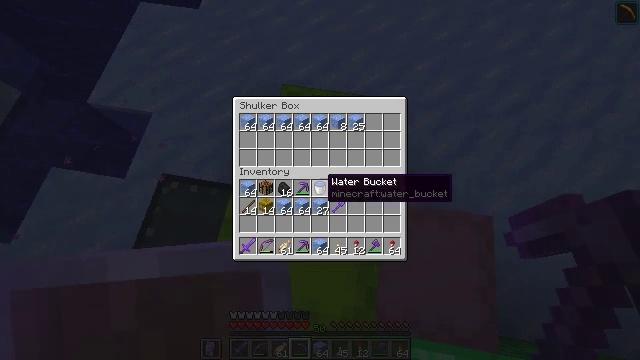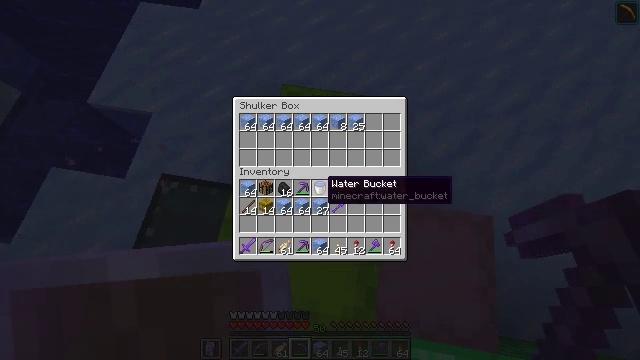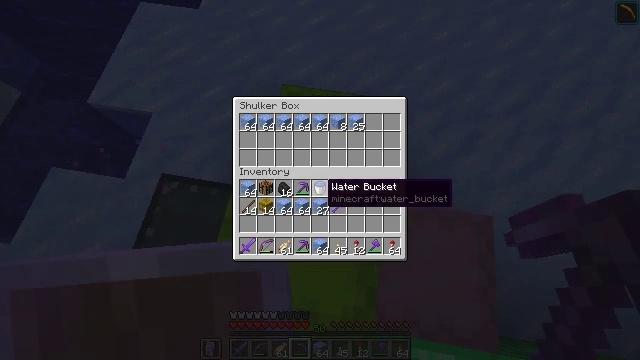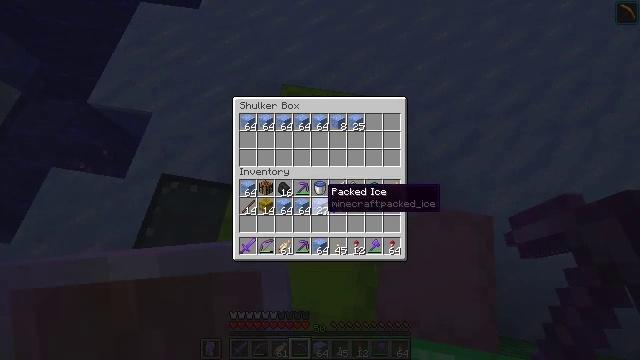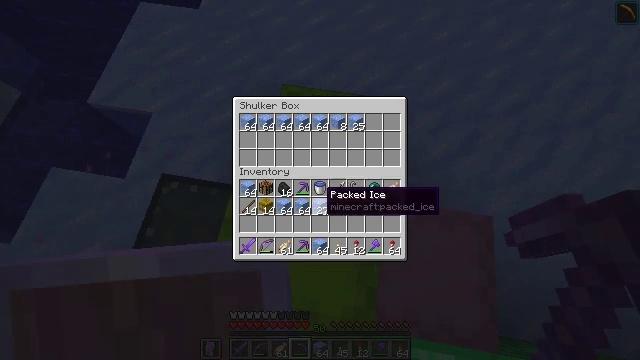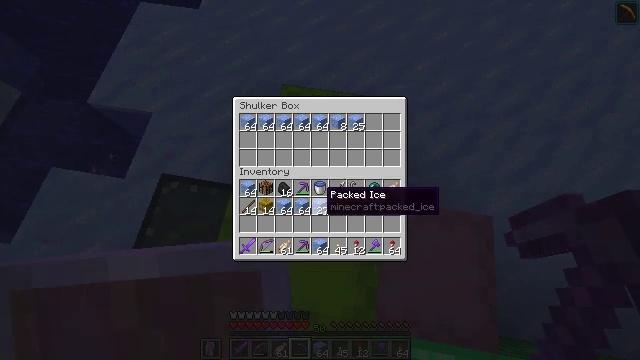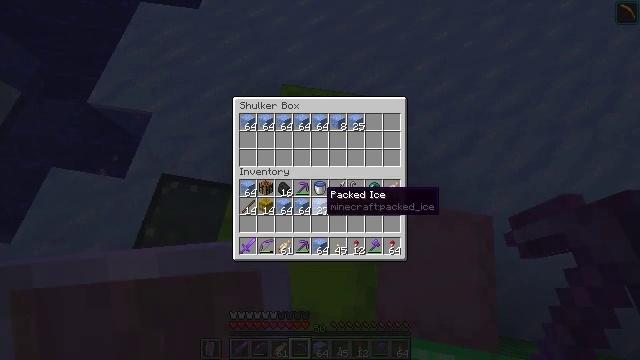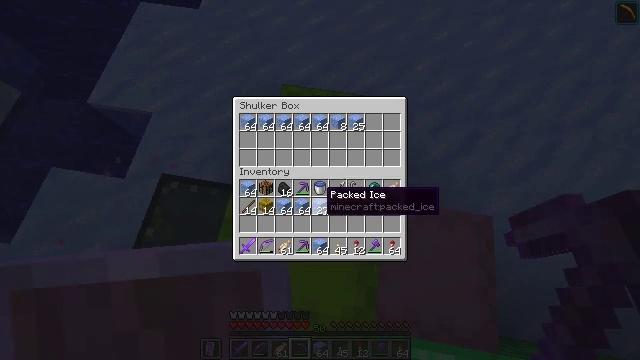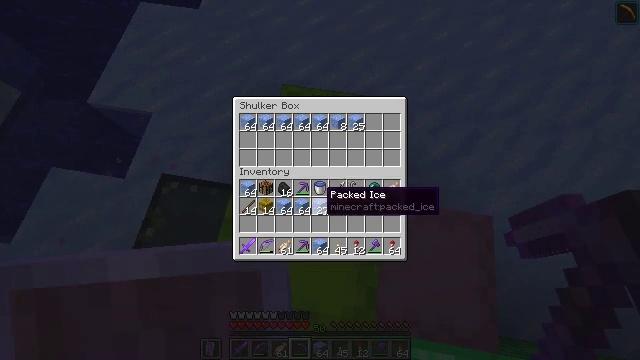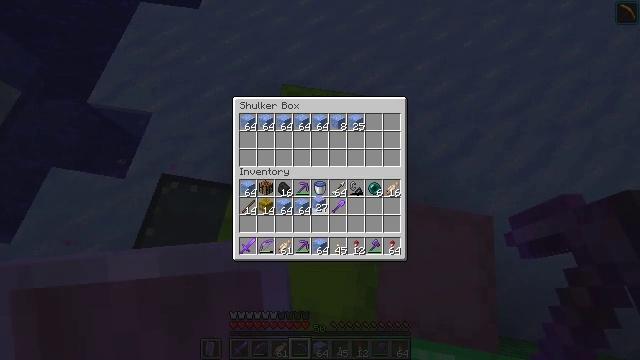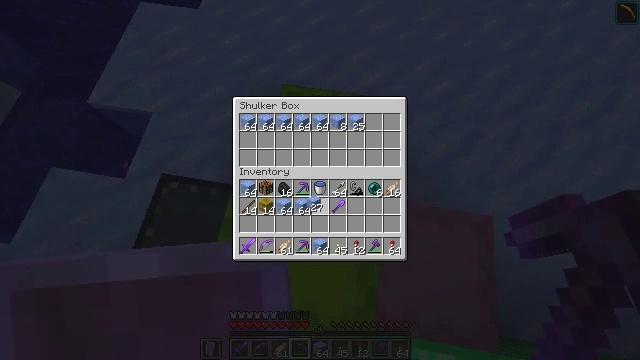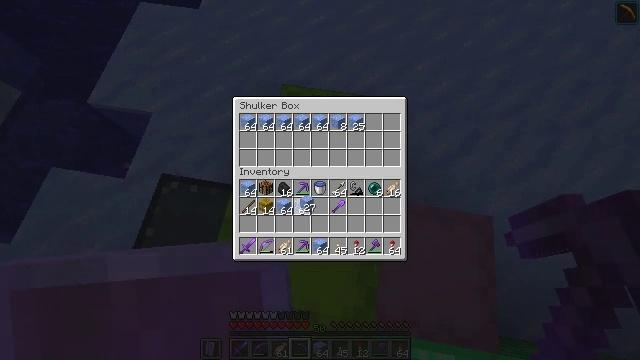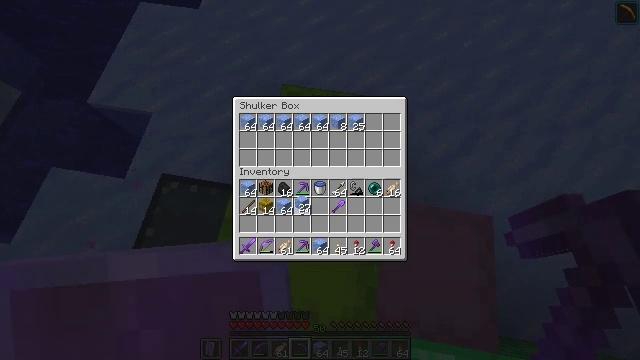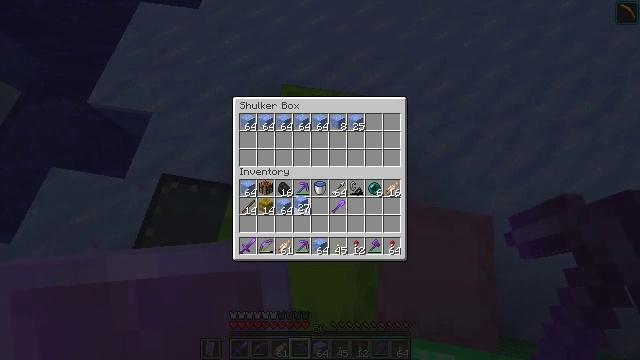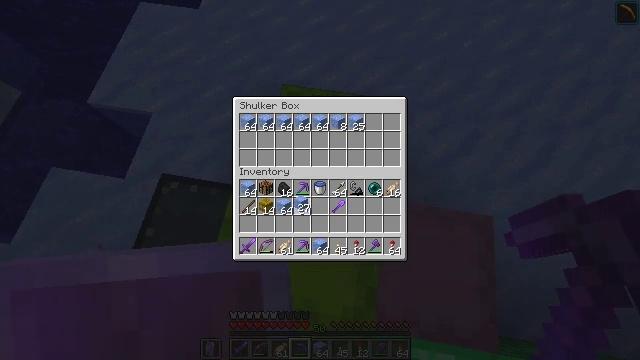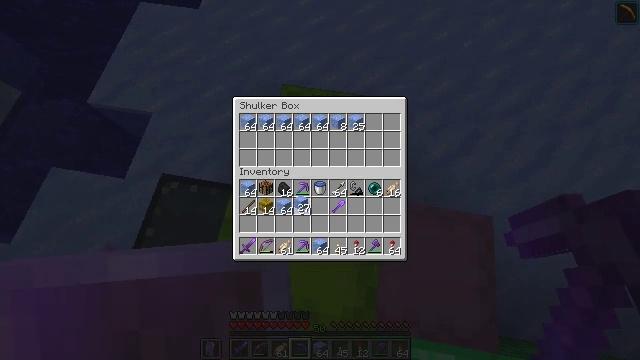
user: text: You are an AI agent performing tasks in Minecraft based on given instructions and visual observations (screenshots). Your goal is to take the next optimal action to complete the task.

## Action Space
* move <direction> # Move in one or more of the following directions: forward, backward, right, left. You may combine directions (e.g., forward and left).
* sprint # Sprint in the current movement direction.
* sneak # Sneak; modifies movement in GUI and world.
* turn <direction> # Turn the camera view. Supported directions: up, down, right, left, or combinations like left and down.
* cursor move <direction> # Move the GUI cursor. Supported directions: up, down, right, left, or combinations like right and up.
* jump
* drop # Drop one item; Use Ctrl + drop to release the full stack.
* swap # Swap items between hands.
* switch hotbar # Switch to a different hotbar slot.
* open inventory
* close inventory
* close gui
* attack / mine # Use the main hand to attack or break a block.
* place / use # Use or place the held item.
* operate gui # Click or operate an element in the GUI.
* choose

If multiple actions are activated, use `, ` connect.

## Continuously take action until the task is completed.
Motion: motion action
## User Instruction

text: Acquire packed ice by mining.
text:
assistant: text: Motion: no_op
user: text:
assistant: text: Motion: no_op
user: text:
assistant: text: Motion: no_op
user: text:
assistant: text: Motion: no_op
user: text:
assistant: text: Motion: no_op
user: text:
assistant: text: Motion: no_op
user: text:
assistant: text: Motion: no_op
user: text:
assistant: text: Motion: no_op
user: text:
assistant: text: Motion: operate gui
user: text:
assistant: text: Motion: operate gui
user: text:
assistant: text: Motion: cursor move left
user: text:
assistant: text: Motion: sneak
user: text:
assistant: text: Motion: sneak
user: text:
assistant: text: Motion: sneak
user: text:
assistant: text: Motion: sneak
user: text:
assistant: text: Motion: sneak, operate gui
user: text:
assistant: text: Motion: sneak, operate gui
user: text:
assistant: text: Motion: sneak
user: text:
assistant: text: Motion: sneak, operate gui
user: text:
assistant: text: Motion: sneak, operate gui
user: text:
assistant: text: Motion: sneak, operate gui
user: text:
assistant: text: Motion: sneak
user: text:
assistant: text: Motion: sneak
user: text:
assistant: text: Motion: sneak, operate gui
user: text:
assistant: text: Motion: sneak, operate gui
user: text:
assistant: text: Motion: sneak
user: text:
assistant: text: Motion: sneak
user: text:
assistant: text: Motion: sneak
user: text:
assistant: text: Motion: sneak
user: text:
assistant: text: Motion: sneak